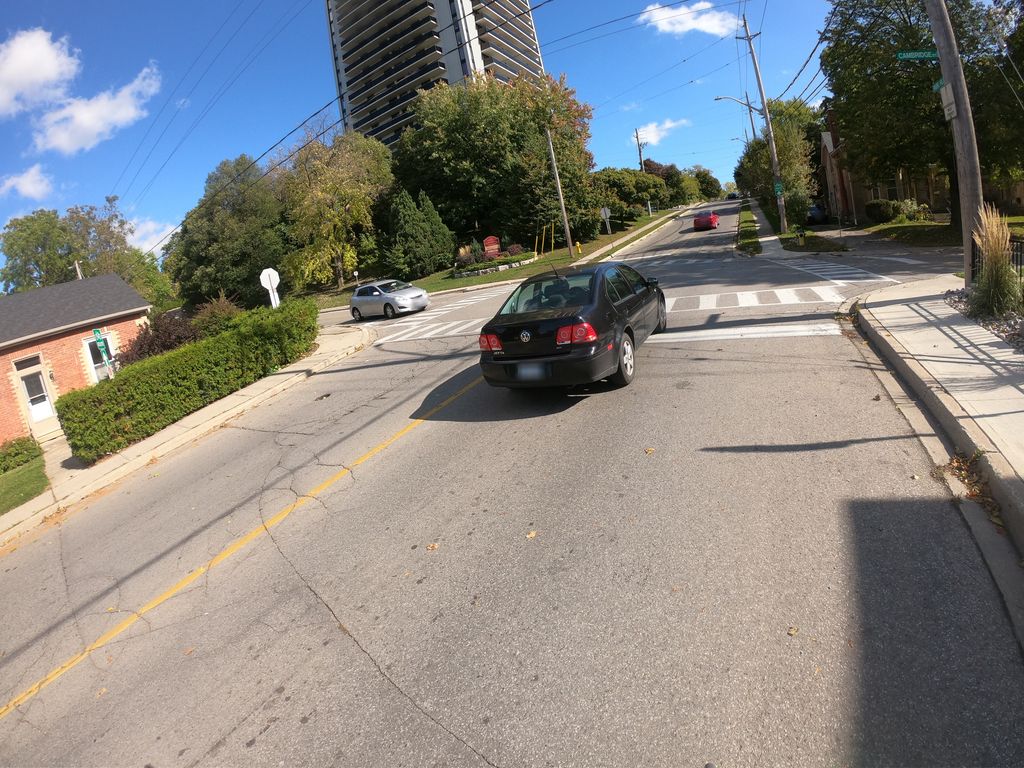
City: kitchener-waterloo